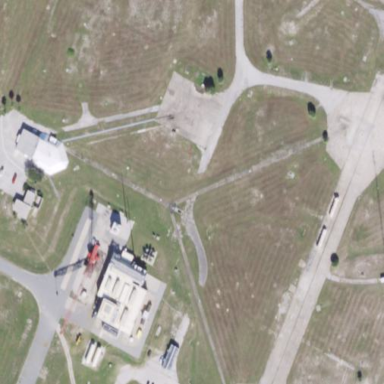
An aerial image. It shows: Launch complex at the airport.